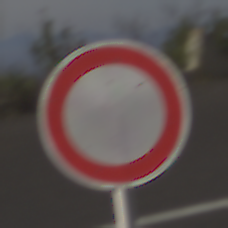
Verkehrszeichen: VerbotFahrzeugeAllerArt
Umgebung: Outdoor, RoadRail
Tageszeit: MorningAfternoon
Wetter: PartlyCloudy
Licht: Natural
Jahreszeit: NotSpecified
Kontrast: HighContrast